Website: slack
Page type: payment
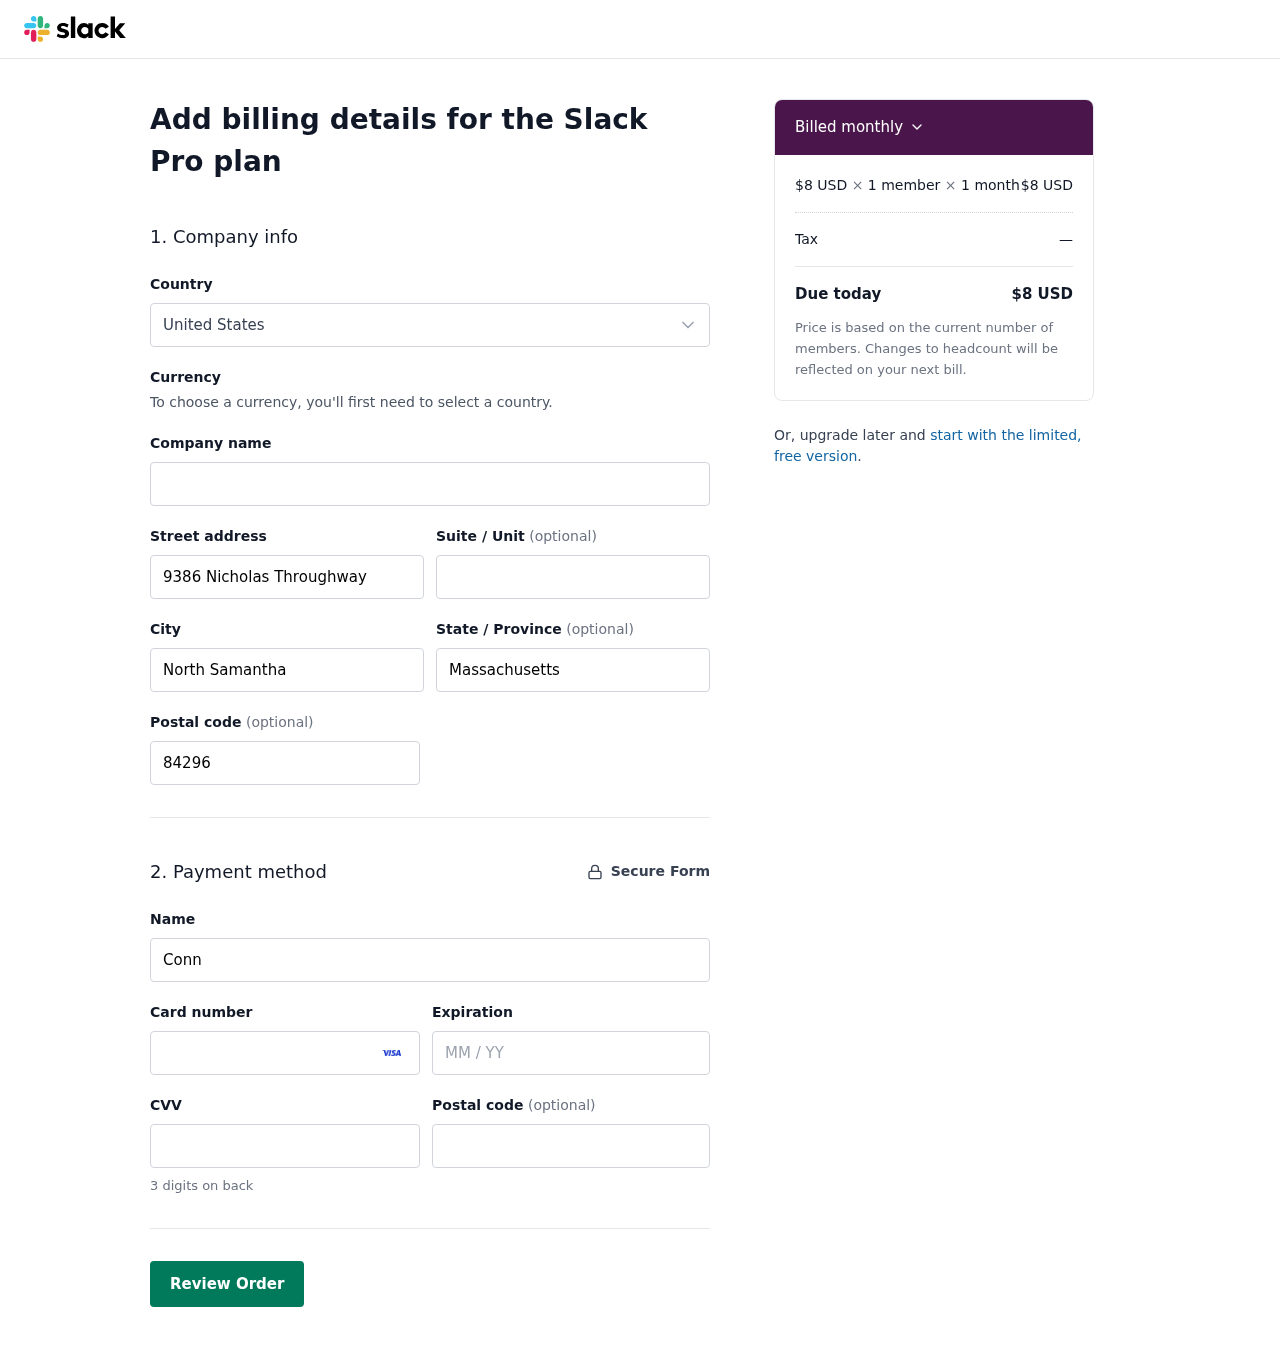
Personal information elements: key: PII_COUNTRY
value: United States
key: PII_STREET
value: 9386 Nicholas Throughway
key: PII_CITY
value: North Samantha
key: PII_STATE
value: Massachusetts
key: PII_POSTCODE
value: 84296
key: PII_FULLNAME
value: Connie Thompson
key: PII_CARD_NUMBER
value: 4405 4191 9994 9855
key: PII_CARD_EXPIRY
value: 03/27
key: PII_CARD_CVV
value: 117
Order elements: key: ORDER_PRICE_PER_MEMBER
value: $8 USD
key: ORDER_NUM_MEMBERS
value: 1 member
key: ORDER_NUM_MONTHS
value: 1 month
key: ORDER_SUBTOTAL
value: $8 USD
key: ORDER_TAX
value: —
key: ORDER_TOTAL
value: $8 USD